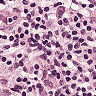
Metastatic tissue present: no